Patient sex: F
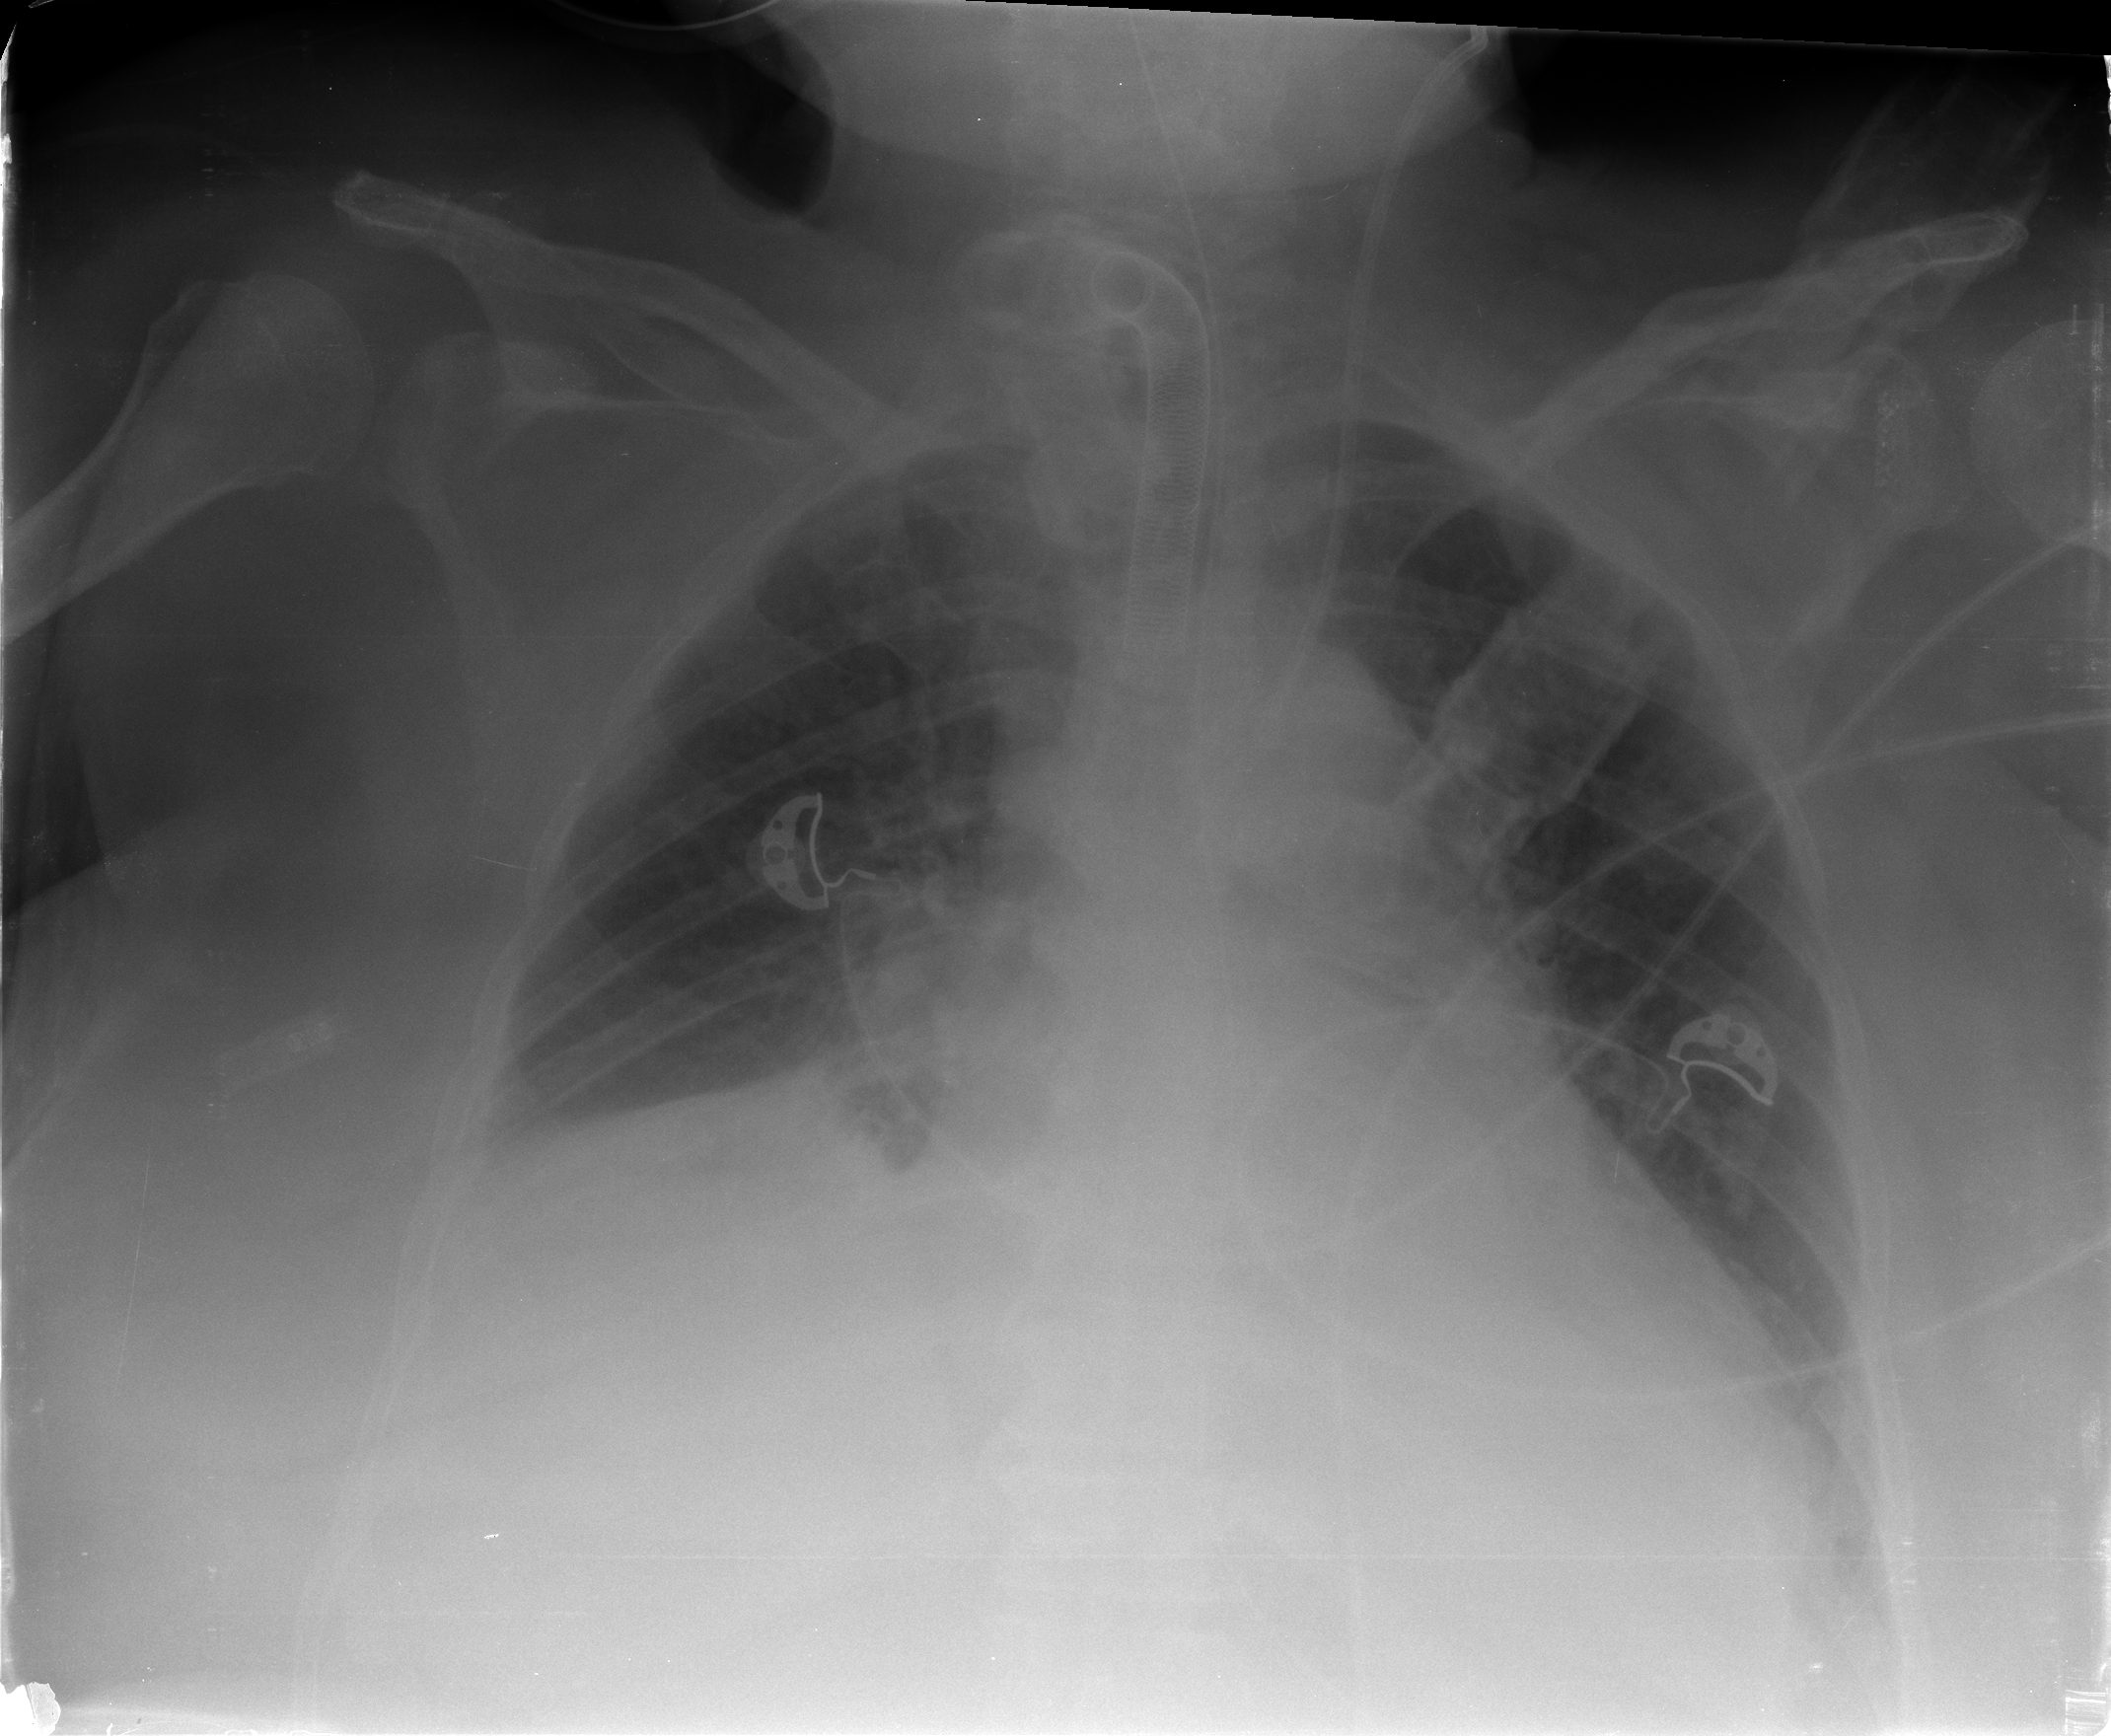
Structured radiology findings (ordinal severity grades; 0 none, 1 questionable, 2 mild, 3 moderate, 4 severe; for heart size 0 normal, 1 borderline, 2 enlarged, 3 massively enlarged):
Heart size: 2
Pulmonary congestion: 2
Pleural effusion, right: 2
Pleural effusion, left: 2
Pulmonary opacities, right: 0
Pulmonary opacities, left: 0
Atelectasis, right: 2
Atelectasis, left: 2